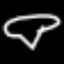
Label: diamond